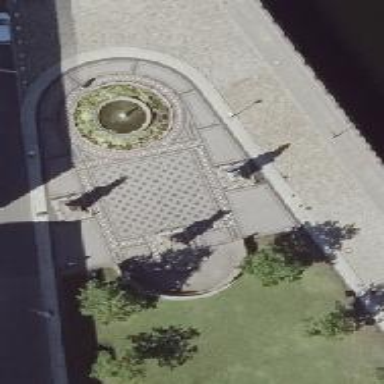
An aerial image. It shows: Historical memorial featuring statue.